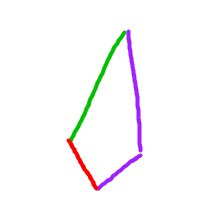
Shape: kite